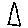
Label: triangle